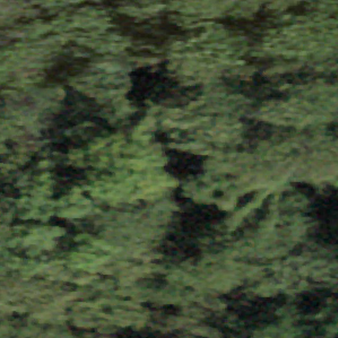
Label: other